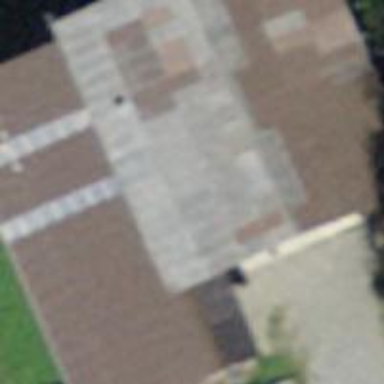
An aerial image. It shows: Barn.